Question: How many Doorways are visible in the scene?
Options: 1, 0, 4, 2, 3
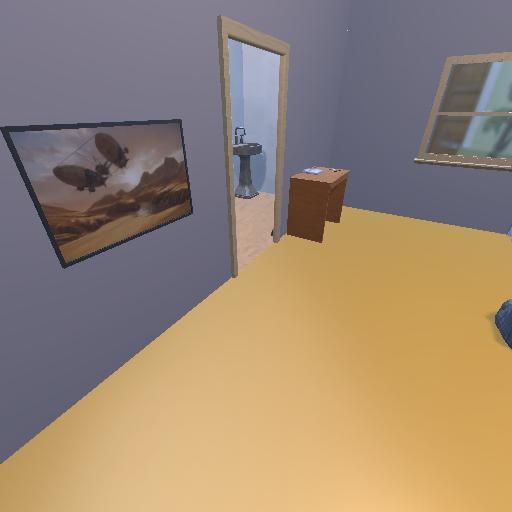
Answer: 1